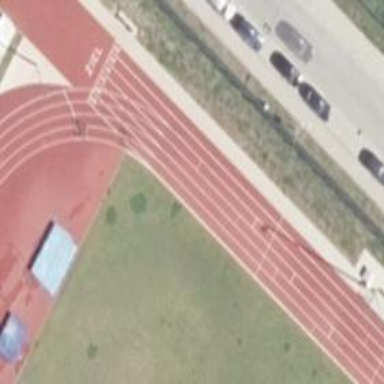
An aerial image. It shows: Track located within leisure land area.